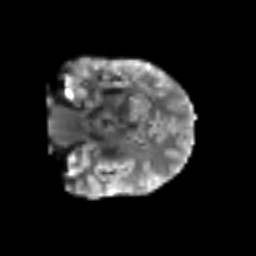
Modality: T2w
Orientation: coronal
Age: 50
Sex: male
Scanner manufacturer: siemens
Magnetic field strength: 3 T
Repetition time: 6.1 s
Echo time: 0.101 s